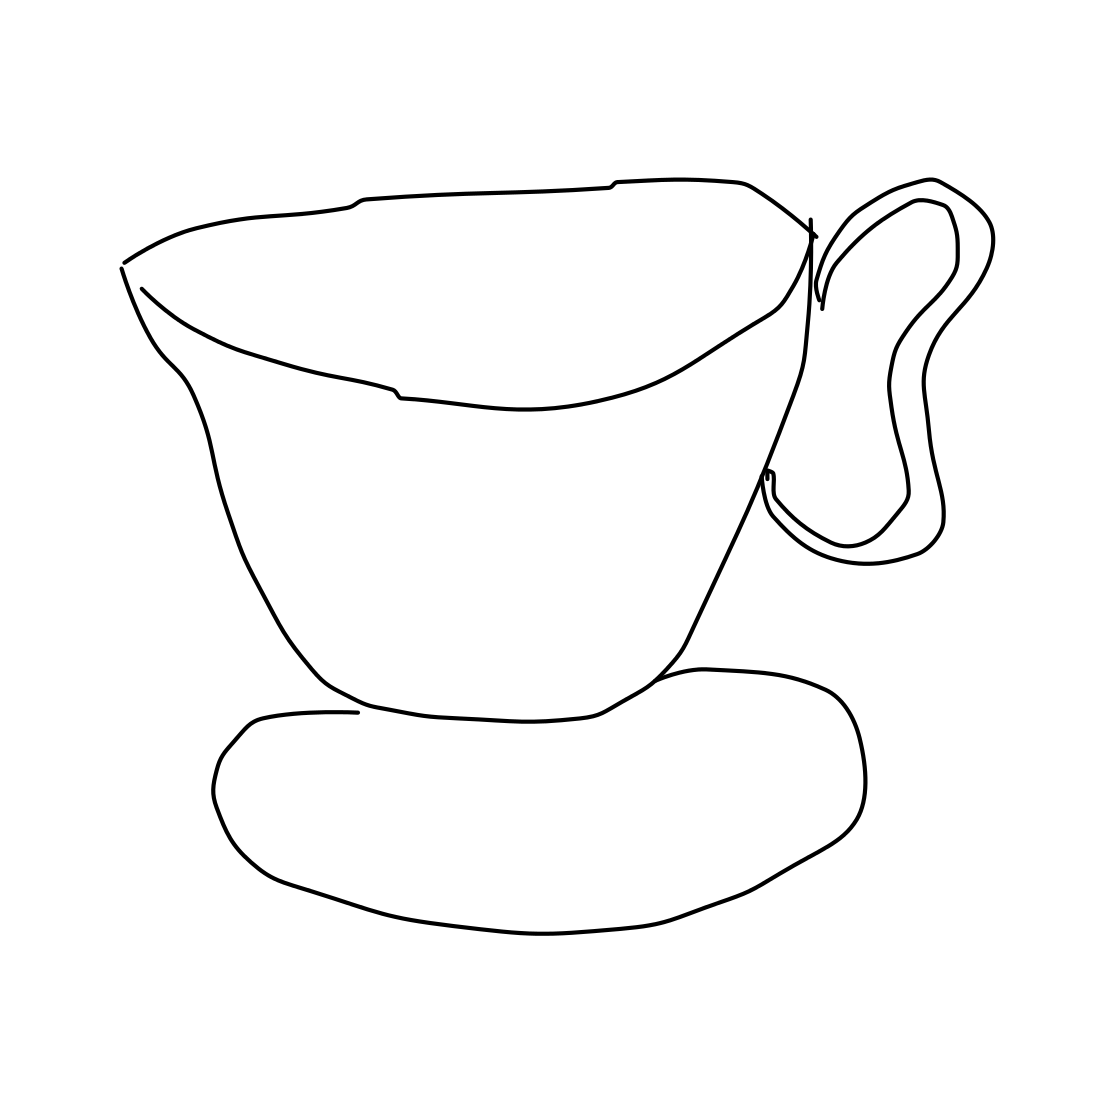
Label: cup